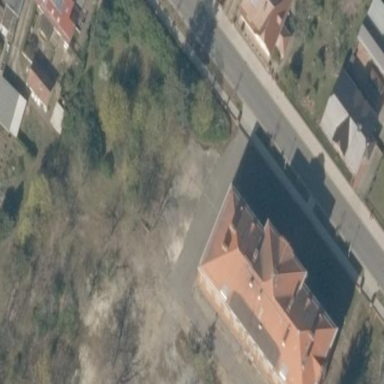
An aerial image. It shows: Building.